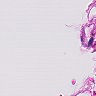
Metastatic tissue present: no